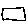
Label: square